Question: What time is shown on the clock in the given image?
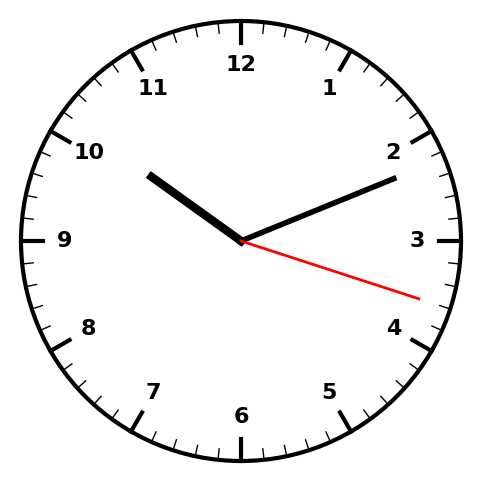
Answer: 10:11:18